Question: I have created visual studio online site using azure and backed by our company active directory.
And when going to user management site (example image, not my screenshot) in the search box I can see all the users from the active directory which means that I'm properly connected (I guess).

And here is the problem which I wasn't able to solve.
I would like to know if it is possible to automatically give read permissions to users from active directory that try to access the site.
Currently they can login, but when they access the site it says that they don't have permissions and I have to manually add them one by one and I don't want to do that.
Do I maybe need some special active directory group that I add there as a user or what? I'm not active directory admin so I don't have access to its settings.
Thank you for the help.
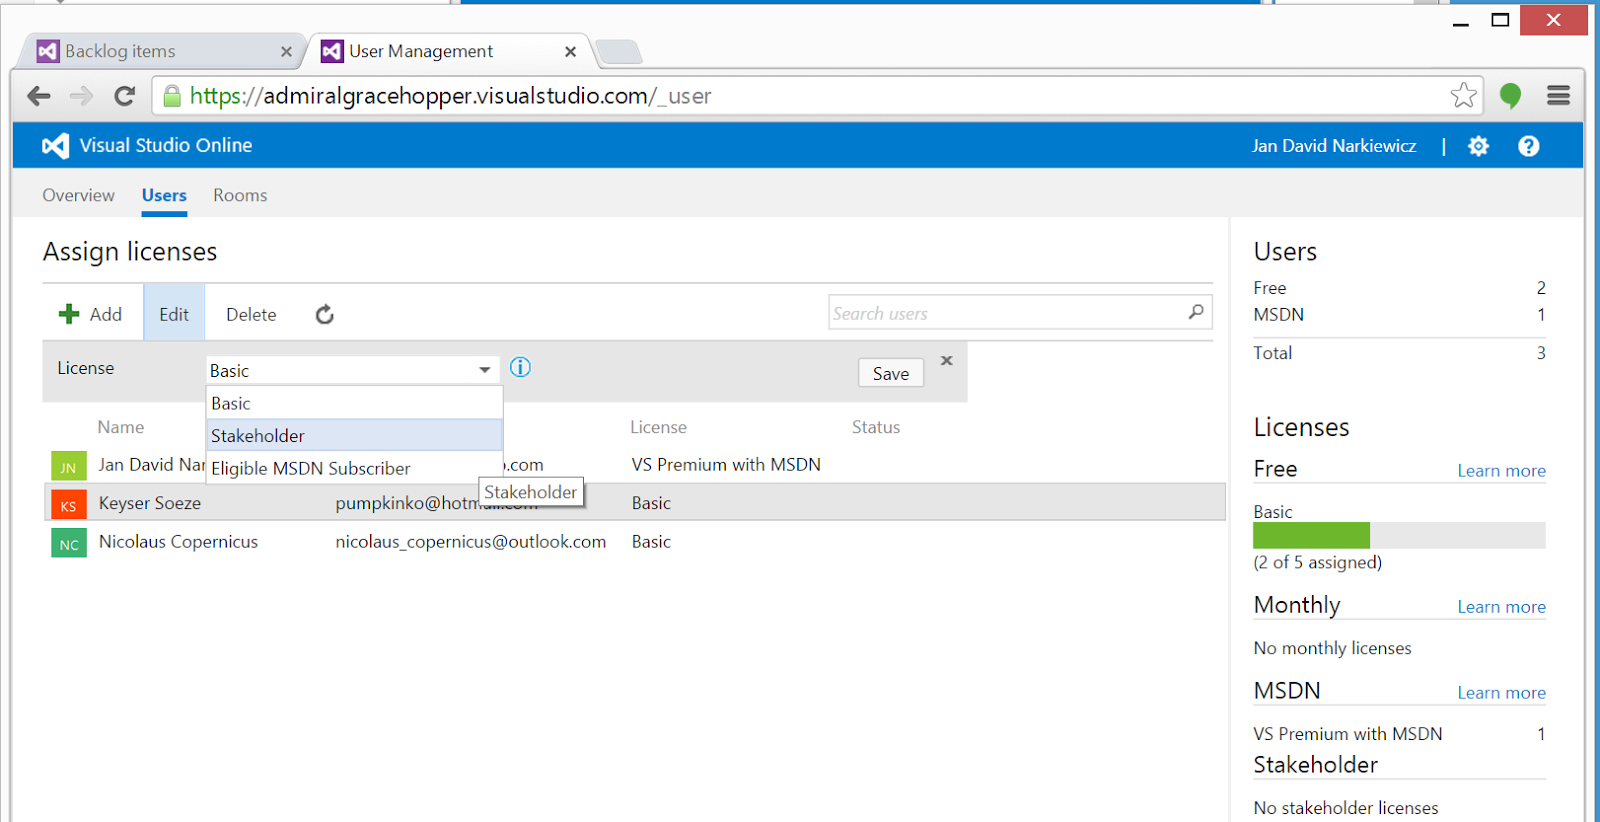
Answer: Currently VSO does not support AD groups. In addition, just because you assign a licence, does not mean that they should have permission to everything. You my be a special case, but the choice of access should be left to the Team Project owners.